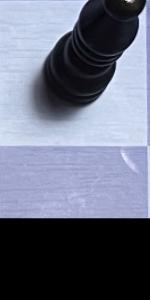
Label: Empty